Interaction volume radius: 5 \u00c5
Interaction volume height: 20 \u00c5
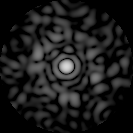
Disorder parameter: 0.8512